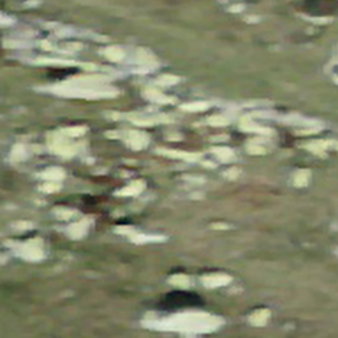
Label: other